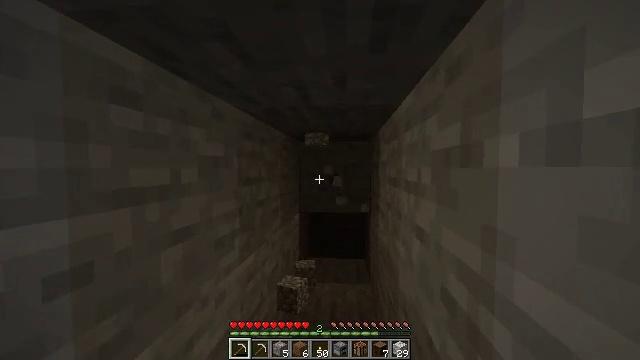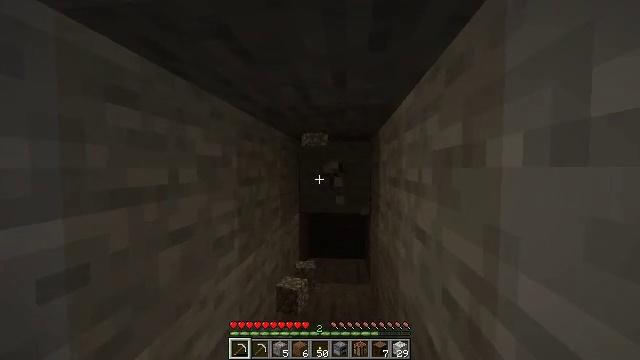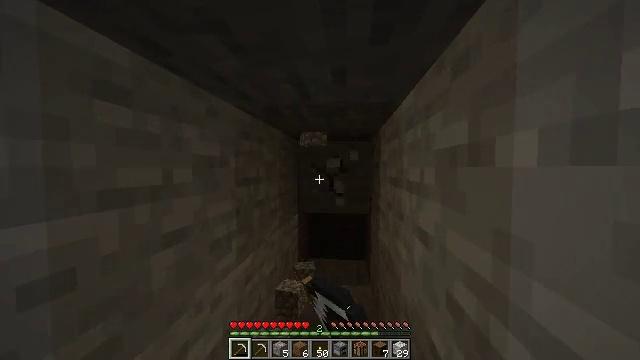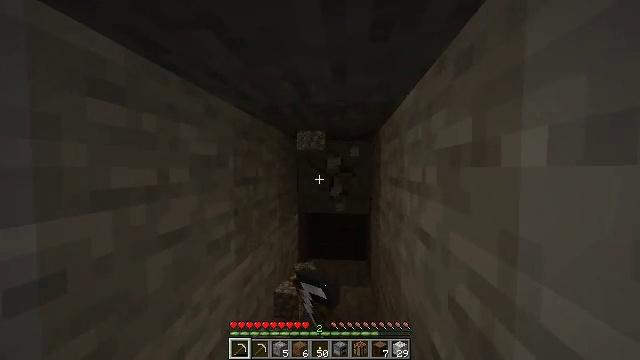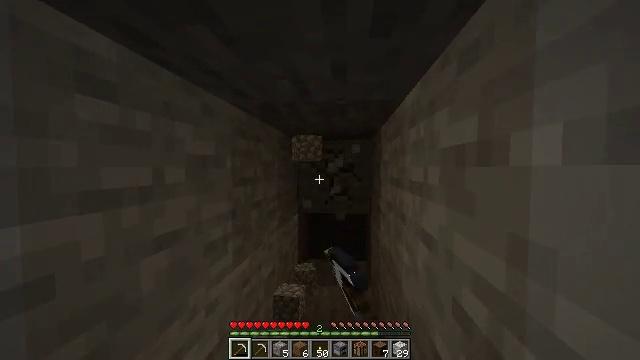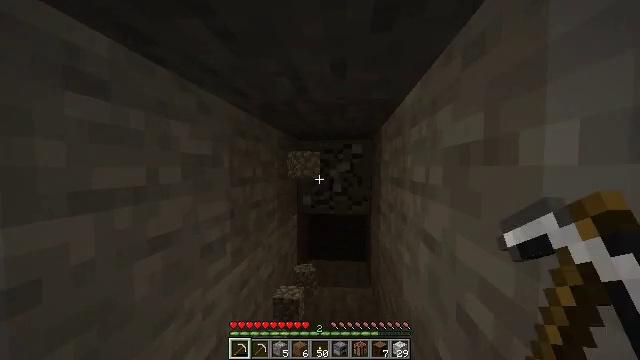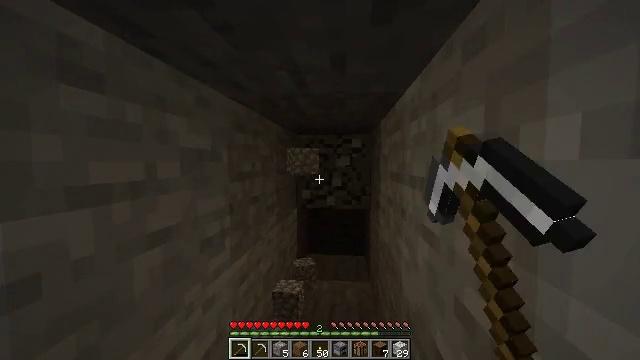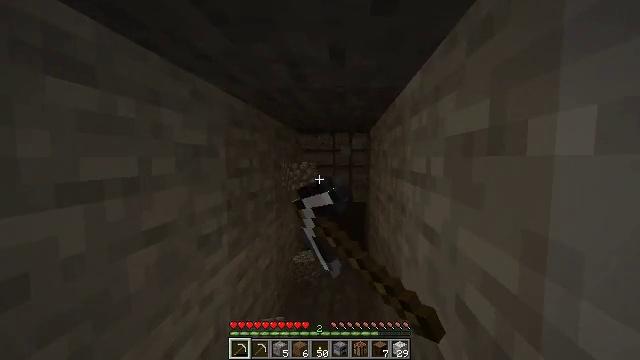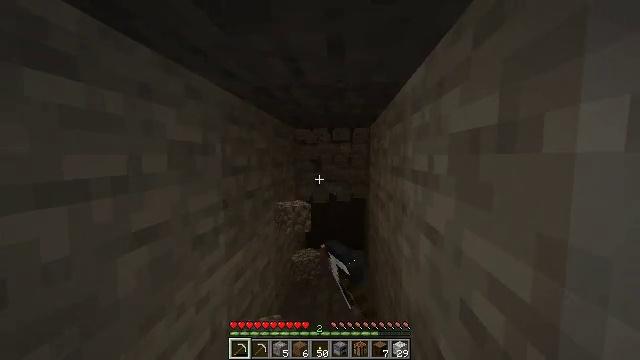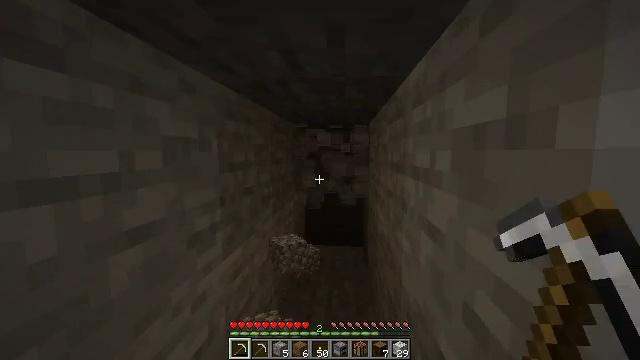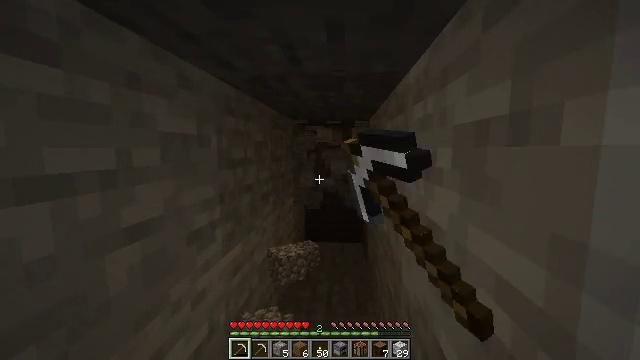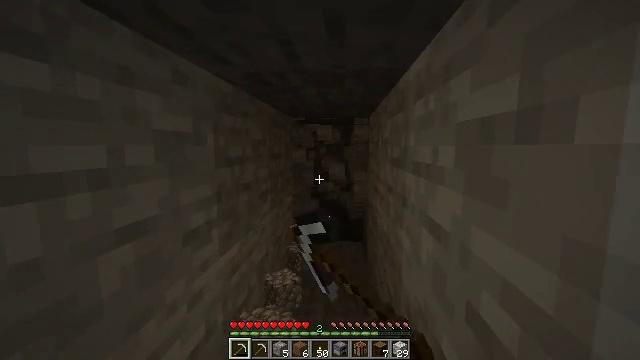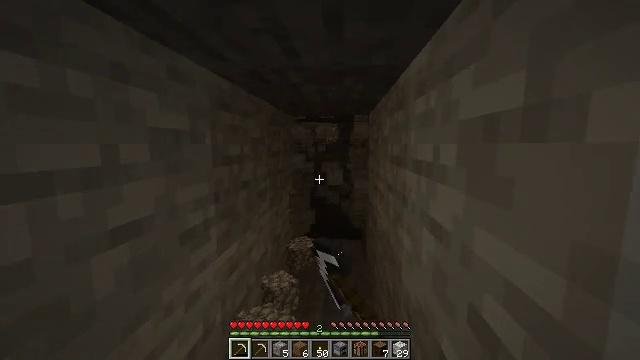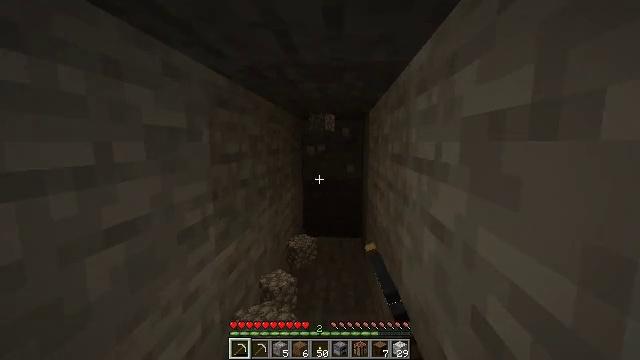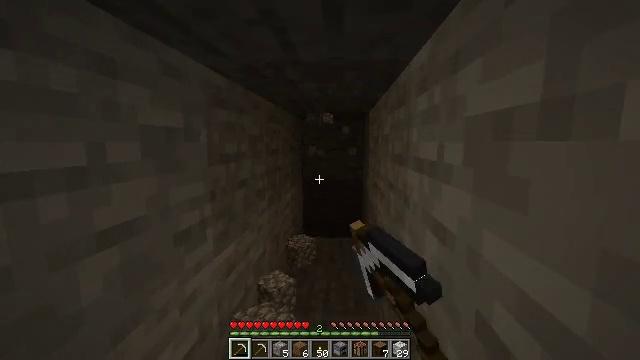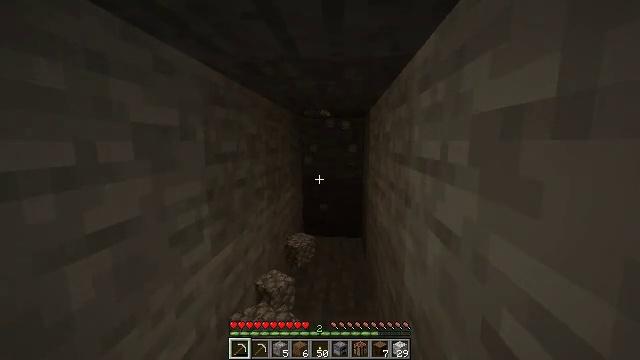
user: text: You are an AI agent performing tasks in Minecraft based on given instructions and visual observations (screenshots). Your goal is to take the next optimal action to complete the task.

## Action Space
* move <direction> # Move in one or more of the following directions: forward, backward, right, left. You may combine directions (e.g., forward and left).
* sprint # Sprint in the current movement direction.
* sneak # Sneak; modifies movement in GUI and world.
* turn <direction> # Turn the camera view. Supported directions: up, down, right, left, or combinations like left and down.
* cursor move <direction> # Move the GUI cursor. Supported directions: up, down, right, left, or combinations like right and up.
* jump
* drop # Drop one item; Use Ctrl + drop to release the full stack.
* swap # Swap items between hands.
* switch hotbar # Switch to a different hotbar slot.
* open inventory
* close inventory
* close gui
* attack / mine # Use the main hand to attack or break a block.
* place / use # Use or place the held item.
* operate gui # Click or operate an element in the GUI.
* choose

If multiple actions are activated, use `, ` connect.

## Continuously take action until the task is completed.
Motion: motion action
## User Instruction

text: Dig up the stone with a tool.
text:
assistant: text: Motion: move right, attack / mine
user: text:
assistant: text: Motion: move right, attack / mine
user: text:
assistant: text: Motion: move right, attack / mine
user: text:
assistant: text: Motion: move right, attack / mine
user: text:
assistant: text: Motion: move right, attack / mine
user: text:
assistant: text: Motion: move right, turn down, attack / mine
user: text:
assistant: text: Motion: move right, attack / mine
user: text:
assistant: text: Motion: move right, attack / mine
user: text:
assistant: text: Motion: move right, attack / mine
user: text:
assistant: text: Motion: move right, attack / mine
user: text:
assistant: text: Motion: move right, attack / mine
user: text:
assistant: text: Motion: move right, attack / mine
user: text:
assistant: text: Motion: move right, attack / mine
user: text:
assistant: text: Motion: move right, attack / mine
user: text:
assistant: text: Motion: move right, attack / mine
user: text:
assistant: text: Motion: move right, attack / mine
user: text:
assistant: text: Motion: move right, attack / mine
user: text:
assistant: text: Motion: move right, attack / mine
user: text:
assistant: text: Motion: move right, attack / mine
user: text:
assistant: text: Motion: move right, attack / mine
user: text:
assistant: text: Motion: move right, attack / mine
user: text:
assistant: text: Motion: move right, attack / mine
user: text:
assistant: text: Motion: move right, attack / mine
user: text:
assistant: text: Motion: move right, attack / mine
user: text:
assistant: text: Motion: move right, attack / mine
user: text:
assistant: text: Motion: move right, attack / mine
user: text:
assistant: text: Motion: move right, attack / mine
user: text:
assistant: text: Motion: move right, attack / mine
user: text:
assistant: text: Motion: move right, attack / mine
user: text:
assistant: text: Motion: move right, attack / mine